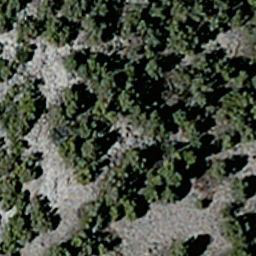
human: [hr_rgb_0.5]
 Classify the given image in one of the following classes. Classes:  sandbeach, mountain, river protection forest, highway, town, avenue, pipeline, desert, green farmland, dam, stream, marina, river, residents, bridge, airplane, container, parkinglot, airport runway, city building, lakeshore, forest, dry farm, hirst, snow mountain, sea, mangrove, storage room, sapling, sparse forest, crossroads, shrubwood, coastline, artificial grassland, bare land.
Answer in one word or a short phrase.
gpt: sparse forest